Interaction volume radius: 5 \u00c5
Interaction volume height: 45 \u00c5
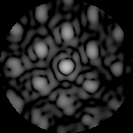
Disorder parameter: 0.3185